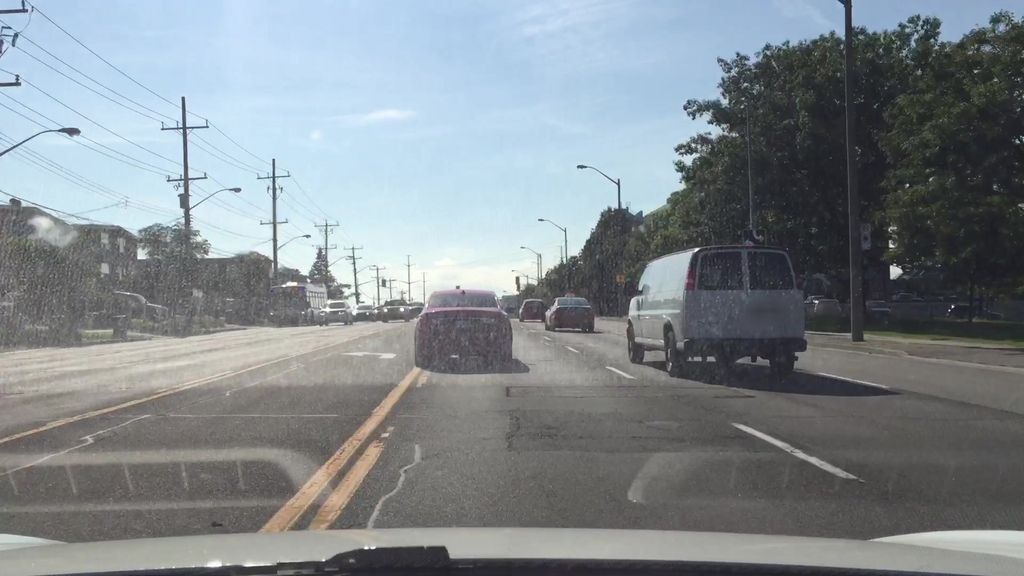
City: toronto